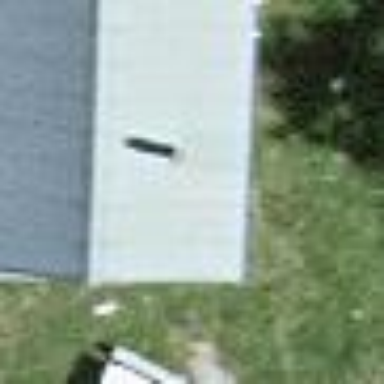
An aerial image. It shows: Simple house.